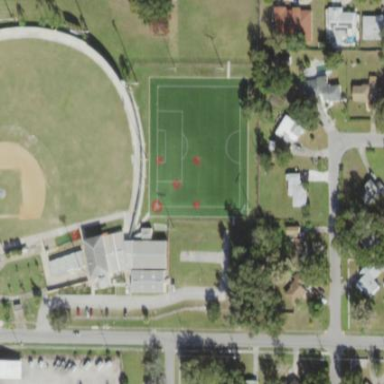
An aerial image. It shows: Soccer pitch designed for multiple sports activities.